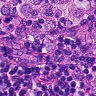
Metastatic tissue present: yes